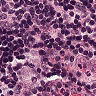
Metastatic tissue present: yes